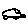
Label: car